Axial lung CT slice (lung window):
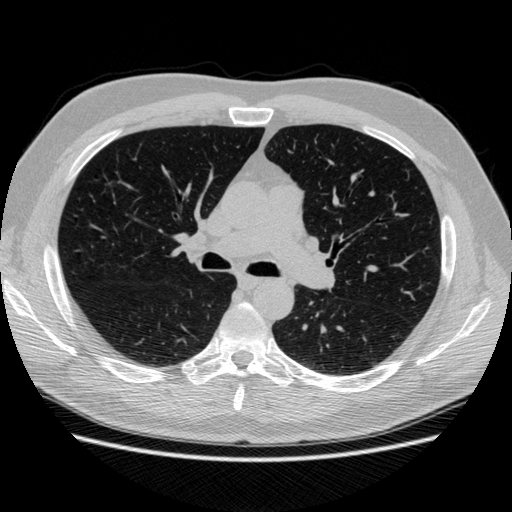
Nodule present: no